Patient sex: M
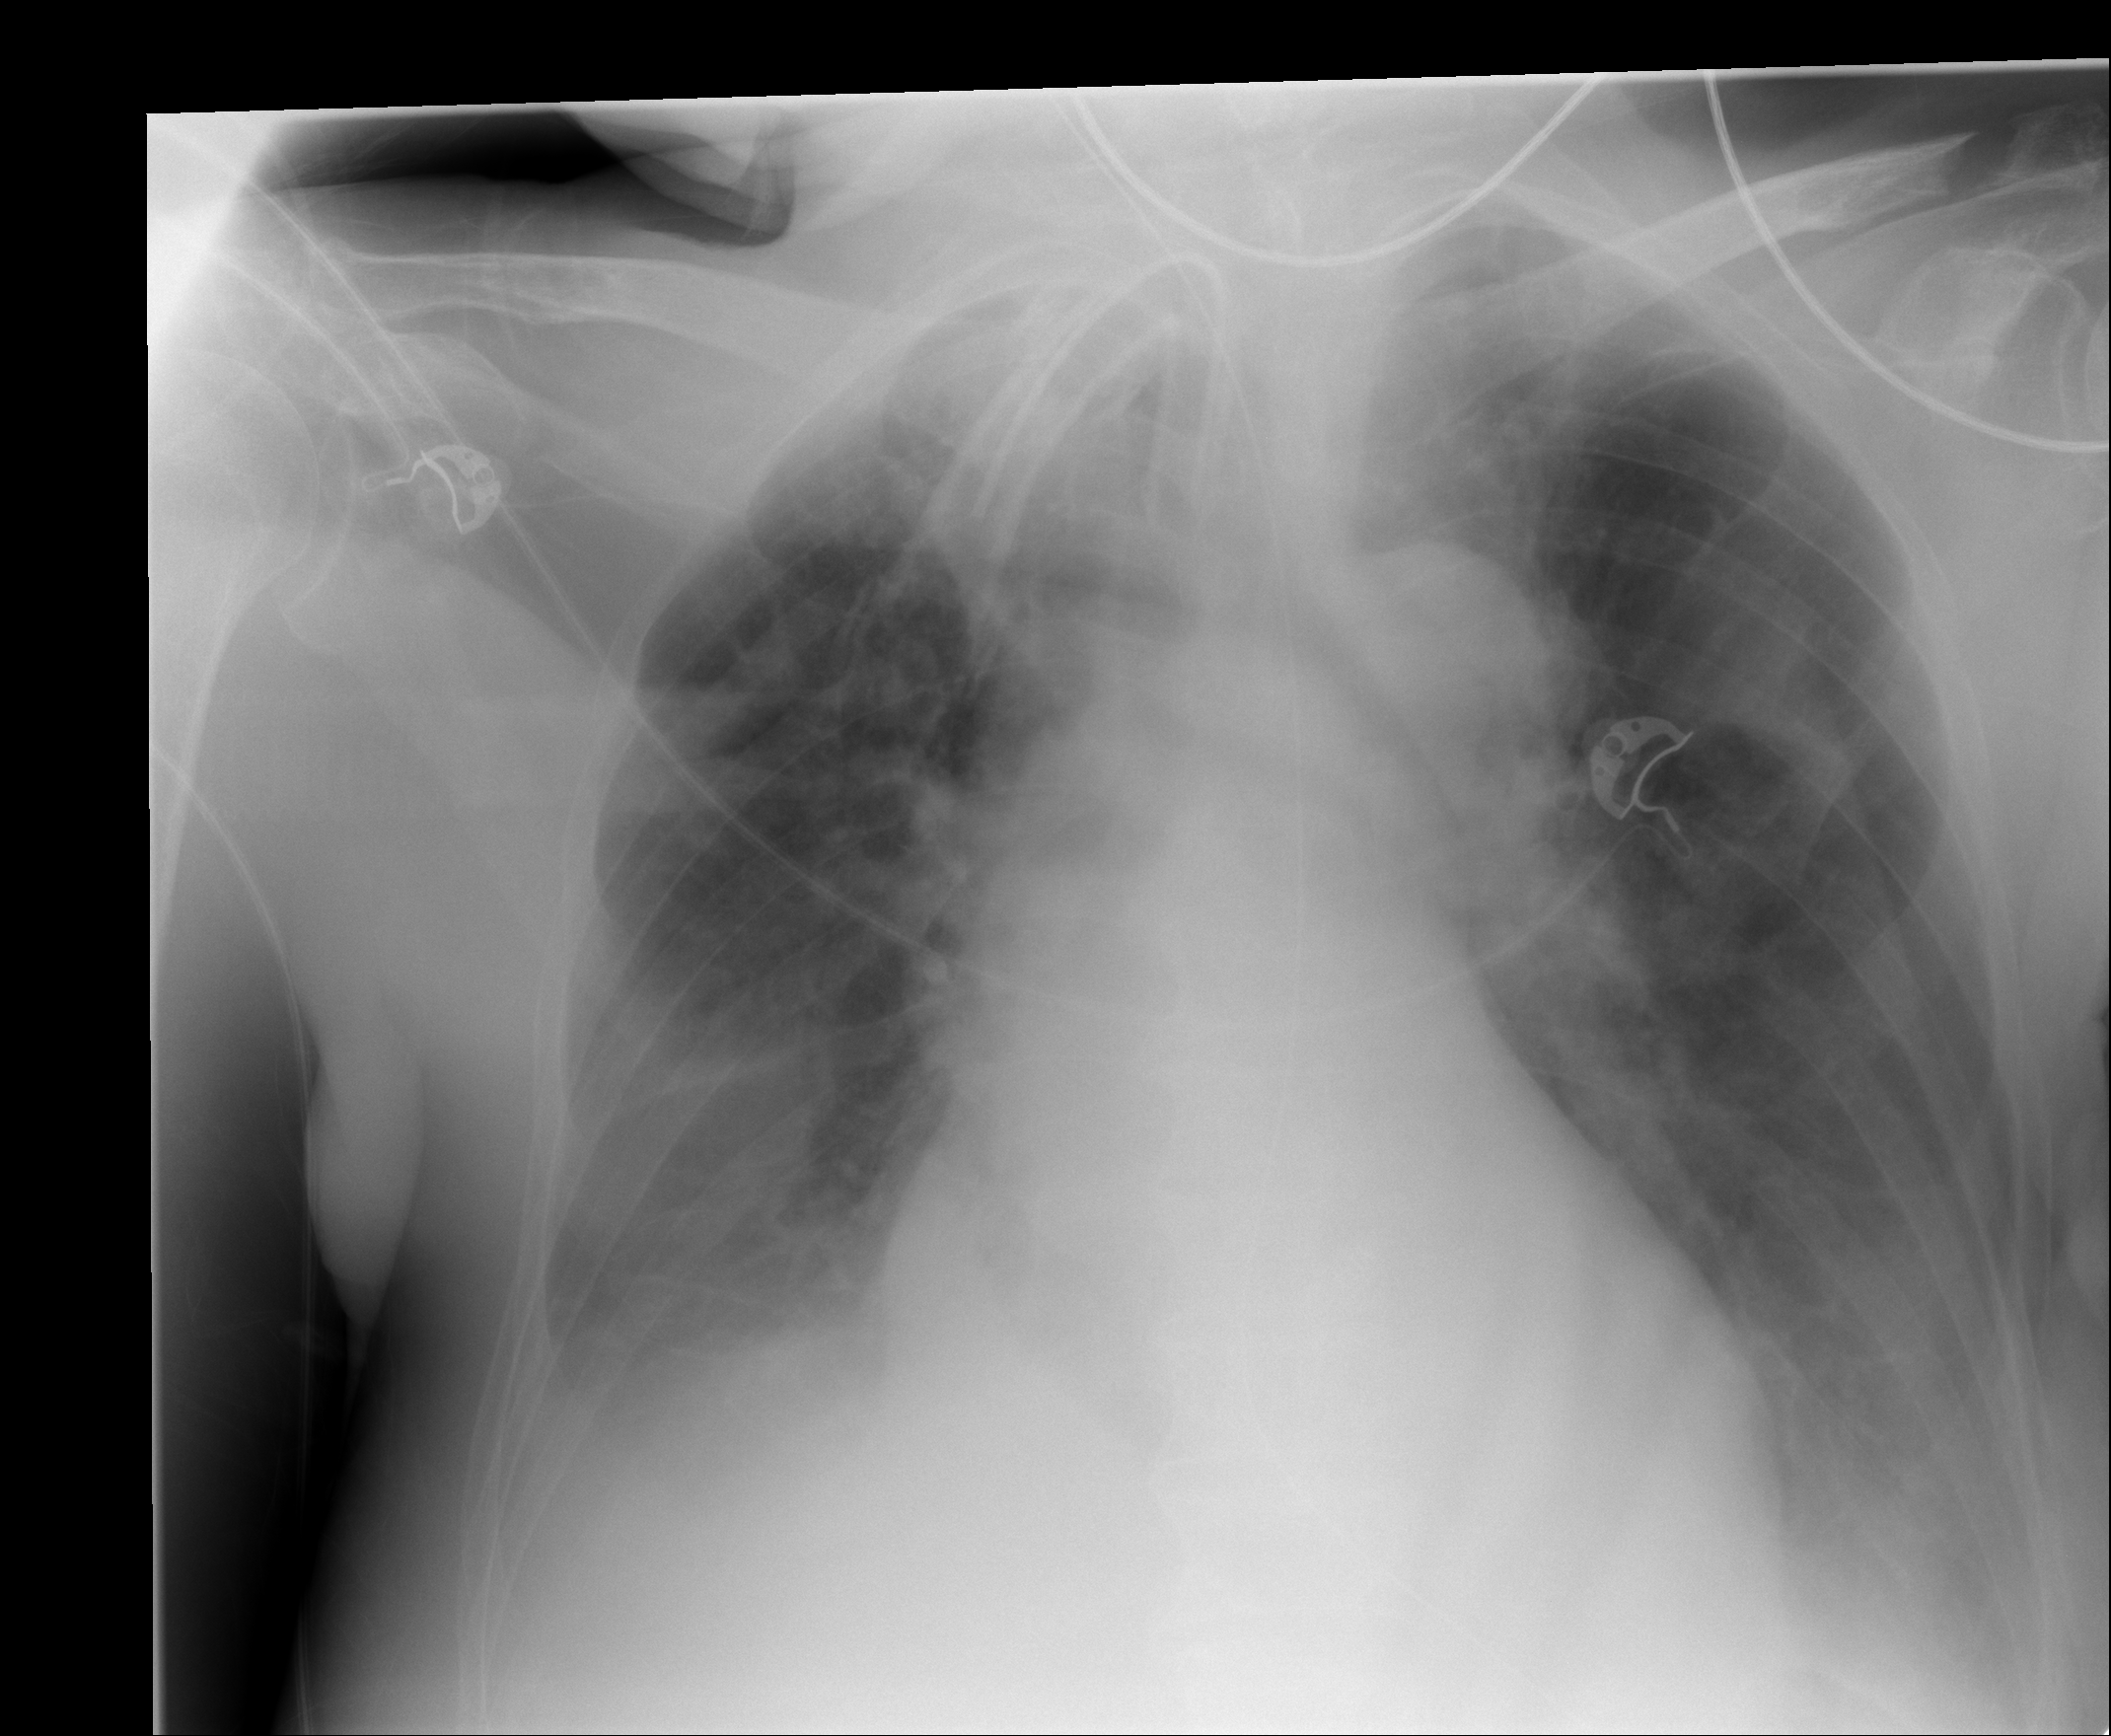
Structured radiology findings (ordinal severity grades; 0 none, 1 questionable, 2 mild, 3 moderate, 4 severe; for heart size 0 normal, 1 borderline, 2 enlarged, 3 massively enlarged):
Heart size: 0
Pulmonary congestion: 1
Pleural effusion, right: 2
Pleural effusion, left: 2
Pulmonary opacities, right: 0
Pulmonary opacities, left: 0
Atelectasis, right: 2
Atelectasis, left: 2